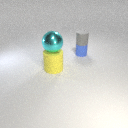
small gray rubber cylinder above small blue rubber cylinder